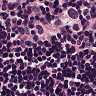
Metastatic tissue present: no